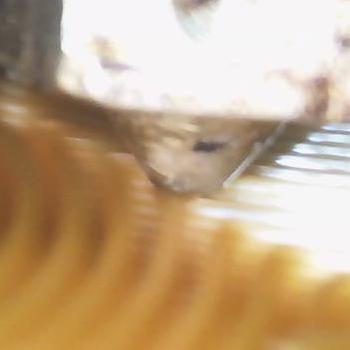
Flow rate: 100%